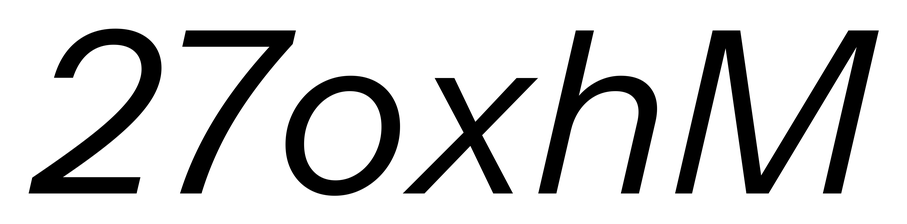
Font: InstrumentSans-Italic_Italic